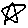
Label: star